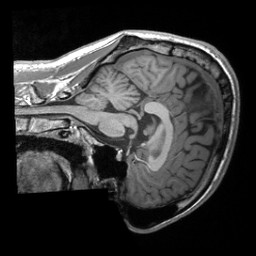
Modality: T1w
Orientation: sagittal
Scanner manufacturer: siemens
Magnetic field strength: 3 T
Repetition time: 2 s
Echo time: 0.0023 s